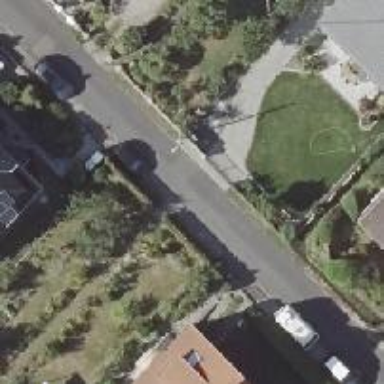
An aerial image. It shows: Asphalt road in residential area.